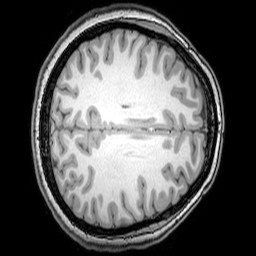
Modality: T1w
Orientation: axial
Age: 22
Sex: female
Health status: healthy
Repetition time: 0.081 s
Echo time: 0.037 s